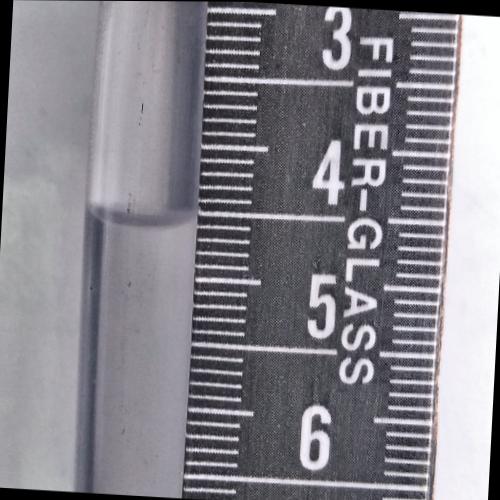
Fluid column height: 4.6 cm